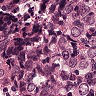
Metastatic tissue present: yes